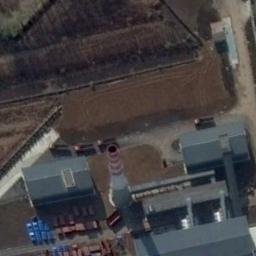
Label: thermal_power_station